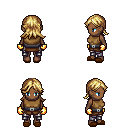
a pixel art fantasy rpg character, female body template, human, dark skin, leather chest armor, metal pants, blonde loose hair, gold gloves, brown slippers, four views (front, back, left, right), 2x2 character sprite sheet, small pixel art, hard edges, no anti-aliasing